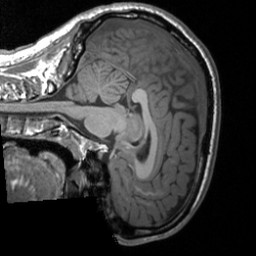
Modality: T1w
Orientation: sagittal
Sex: male
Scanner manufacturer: siemens
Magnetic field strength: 3 T
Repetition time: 1.9 s
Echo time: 0.00226 s